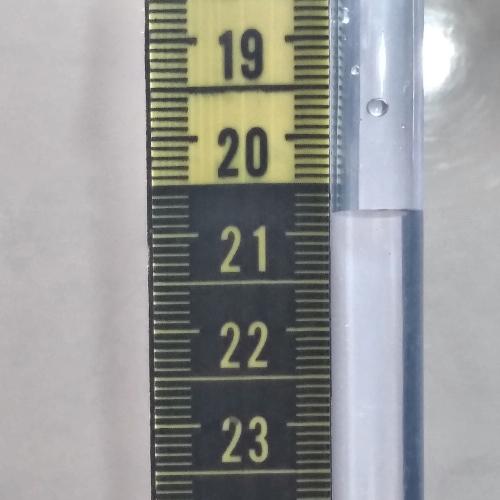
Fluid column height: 20.8 cm